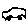
Label: car